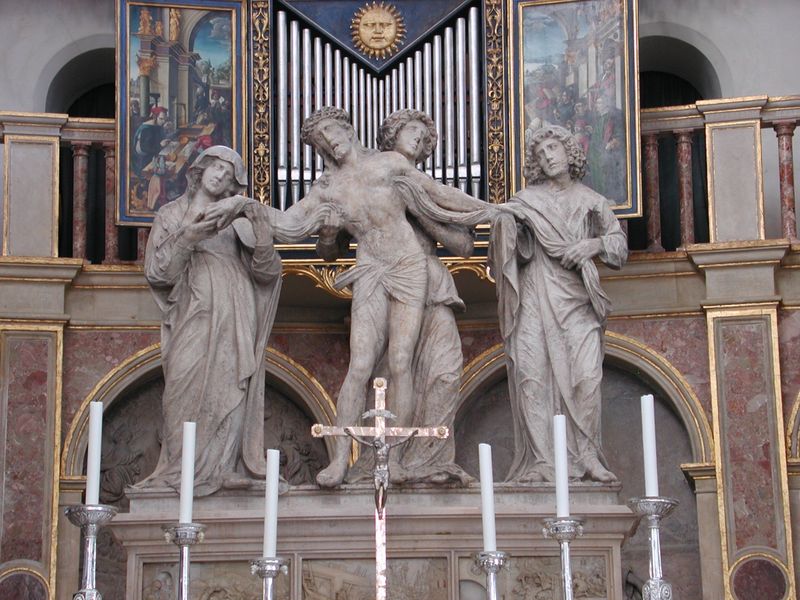
Titel: Beweinung
Künstler: Hans Daucher
Standort: Augsburg, St. Anna, Fuggerkapelle (EU - D - B)
Schlagwörter: flügel, gemälde, lendenschurz, frau, marmor, säulen, tuch, barock, halten, johannes, innenraum, kirche, sonne, gold, locken, skulptur, detail, kerzen, geländer, foto, bögen, gestützt, kreuz, altar, orgel, christus, jesus, kreuzabnahme, christlich, maria, david, madonna, dornenkrone, joseph, figurengruppe, skulpturengruppe, gol, kirche#+